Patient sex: F
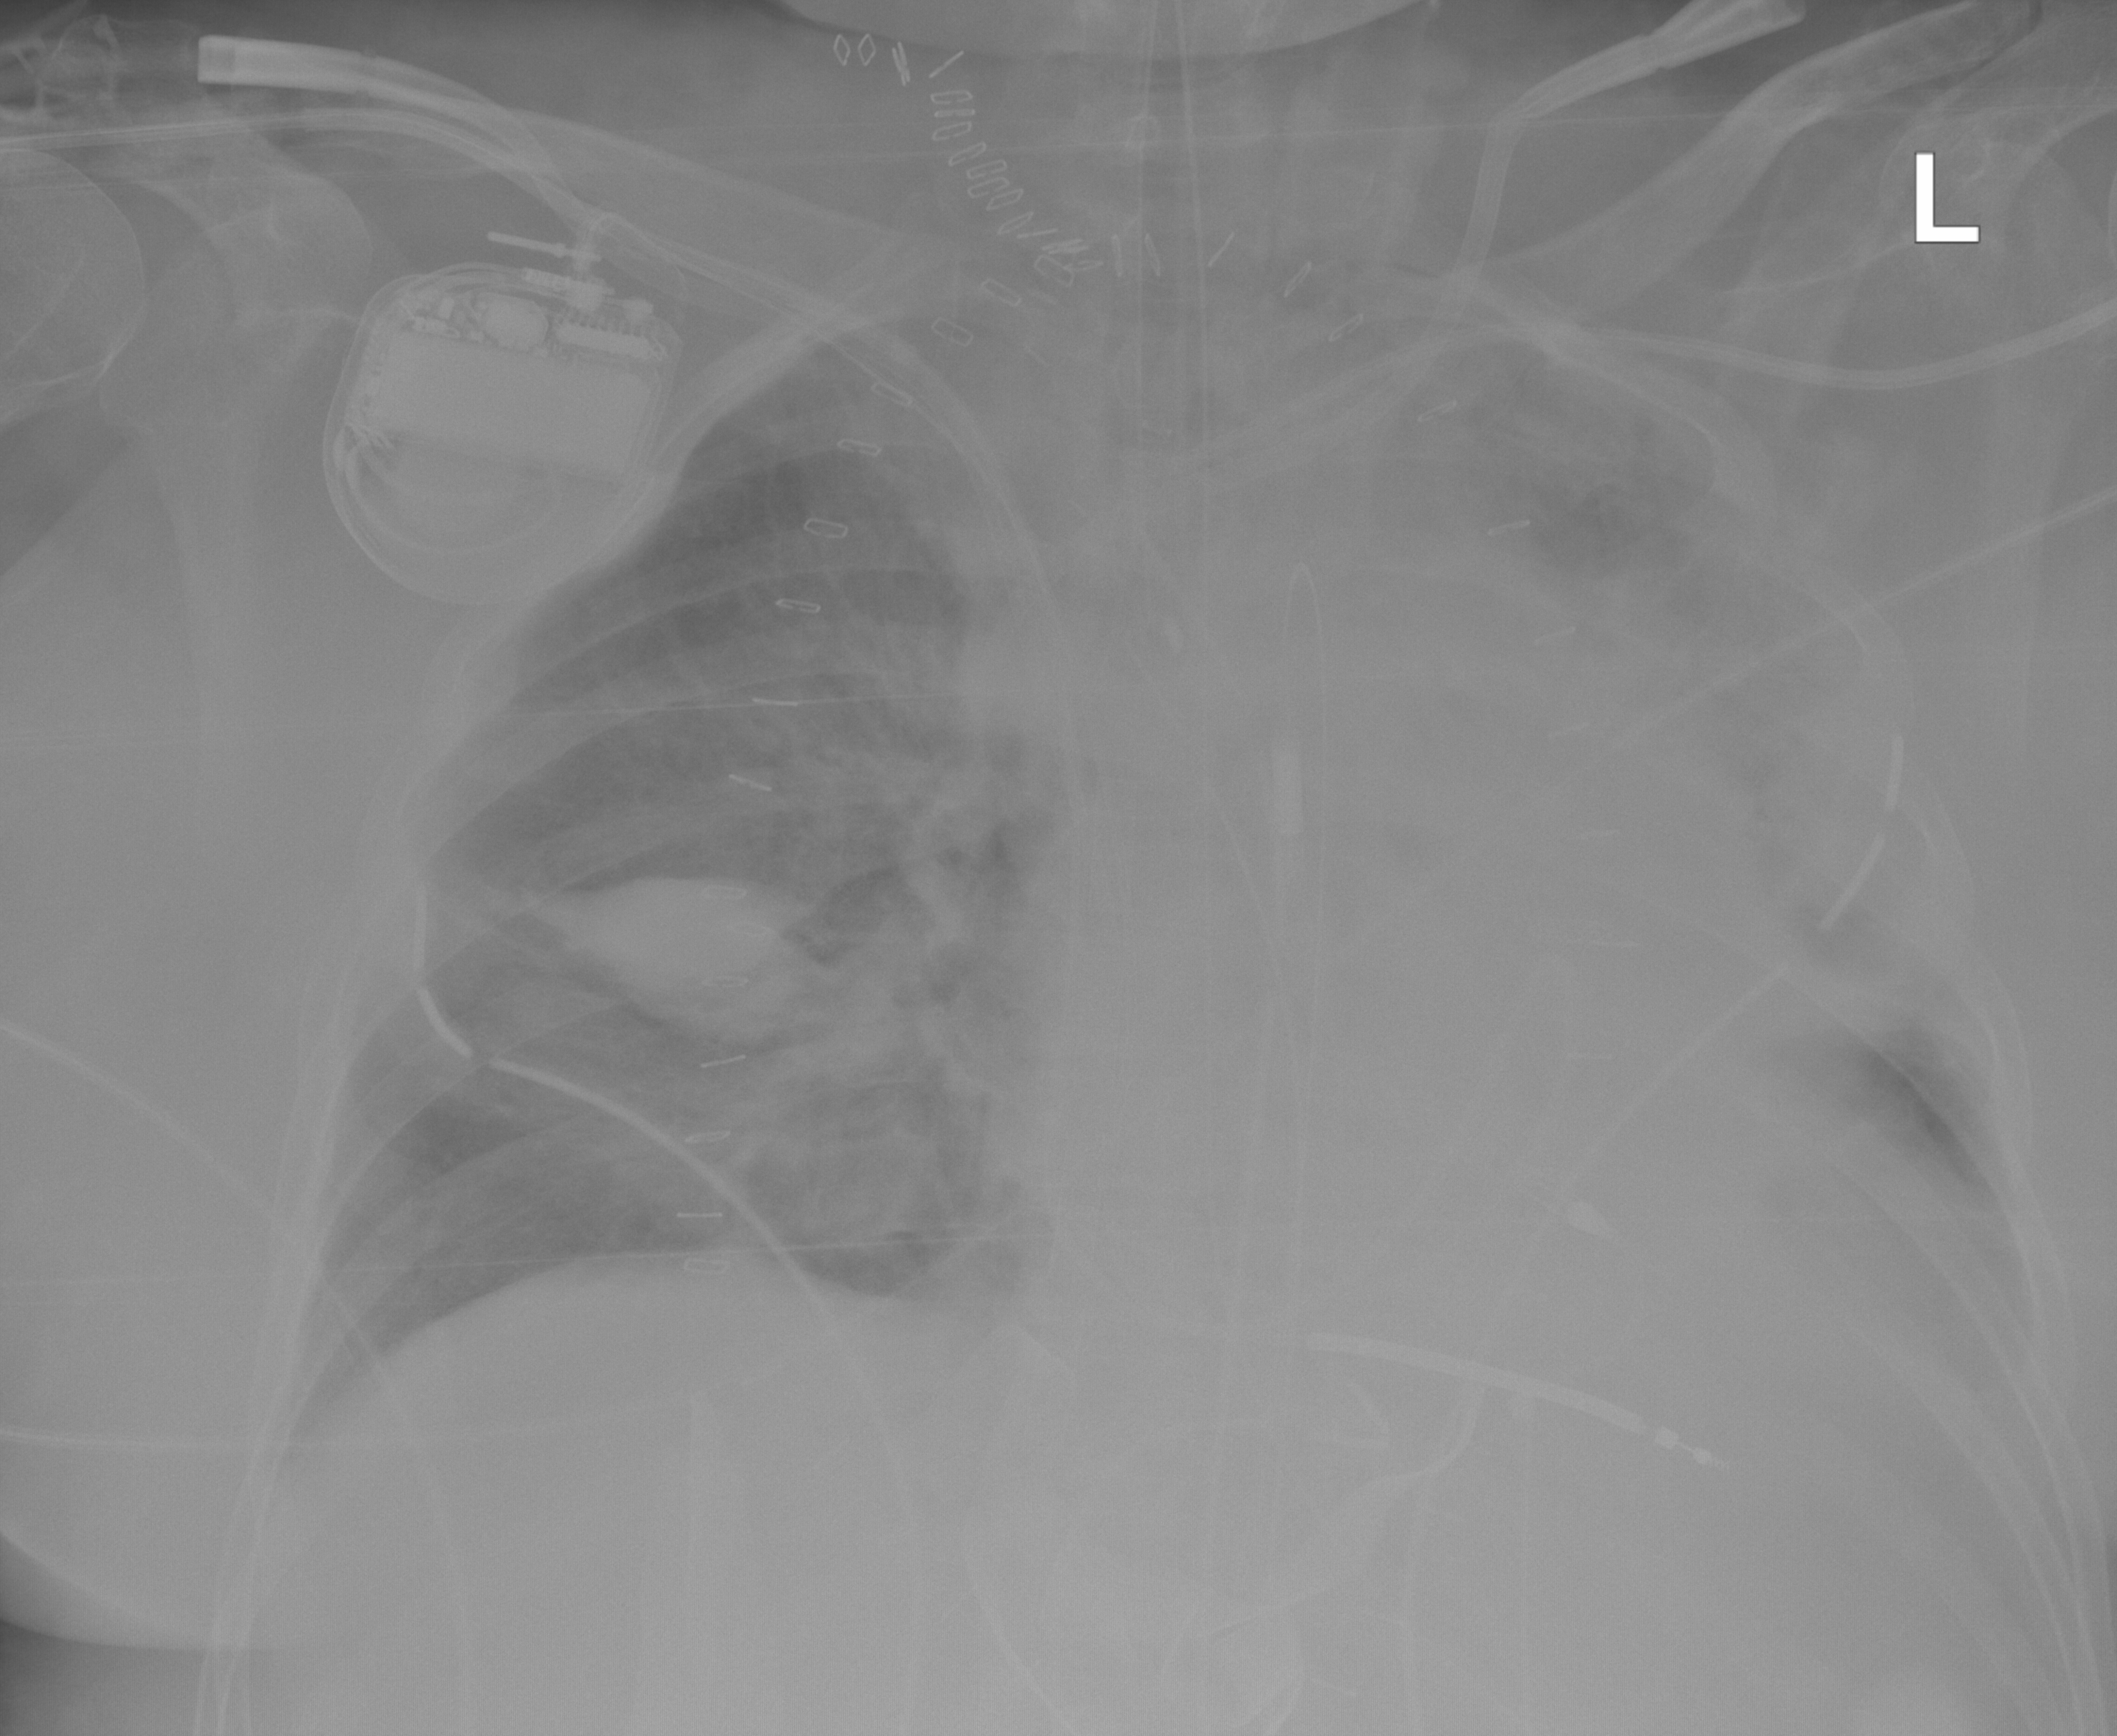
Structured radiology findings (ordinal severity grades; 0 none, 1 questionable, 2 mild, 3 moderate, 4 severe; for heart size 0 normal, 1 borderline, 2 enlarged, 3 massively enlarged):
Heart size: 2
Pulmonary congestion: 2
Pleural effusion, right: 2
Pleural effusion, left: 2
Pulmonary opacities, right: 2
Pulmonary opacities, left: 3
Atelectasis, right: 2
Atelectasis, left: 3